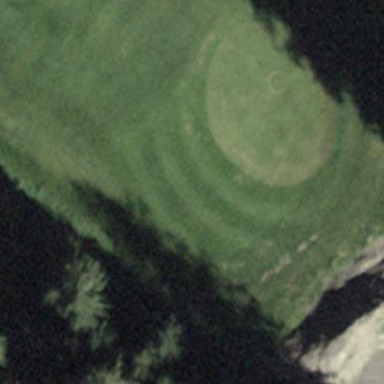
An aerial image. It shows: Green golf area with grass land use.